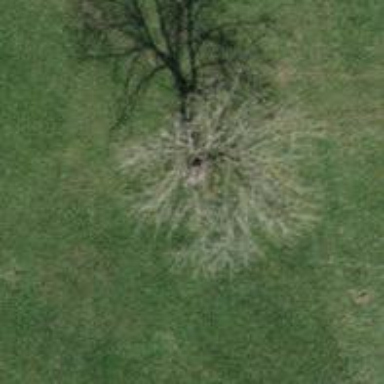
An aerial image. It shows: Urban area featuring tree as natural element.